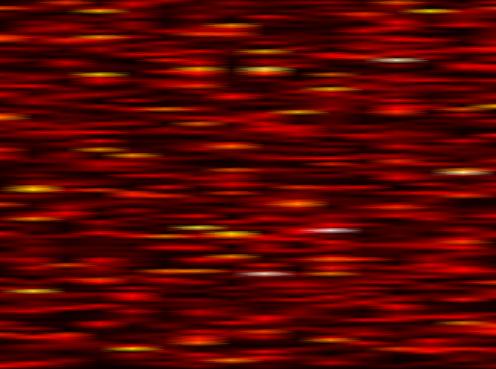
Label: FOFDM